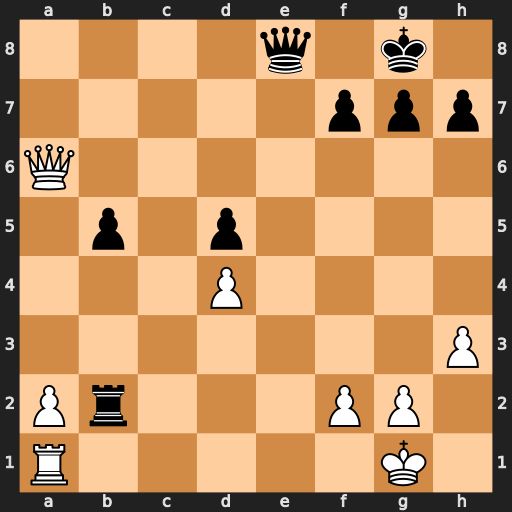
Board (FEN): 4q1k1/5ppp/Q7/1p1p4/3P4/7P/Pr3PP1/R5K1
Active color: w
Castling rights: -
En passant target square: -
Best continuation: Rc1 g6 Rc8 Qxc8 Qxc8+